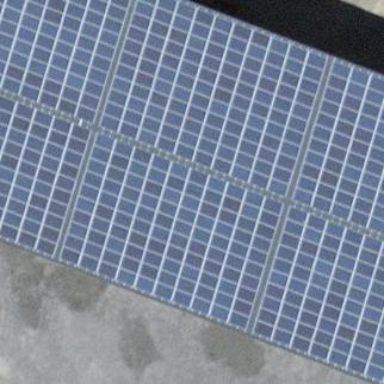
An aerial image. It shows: Solar power generator.